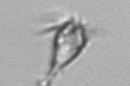
Label: Paratontonia_gracillima